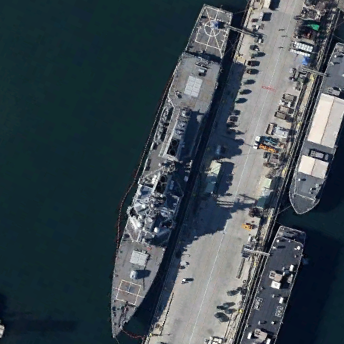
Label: destroyer